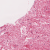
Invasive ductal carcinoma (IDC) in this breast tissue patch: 0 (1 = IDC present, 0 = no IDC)